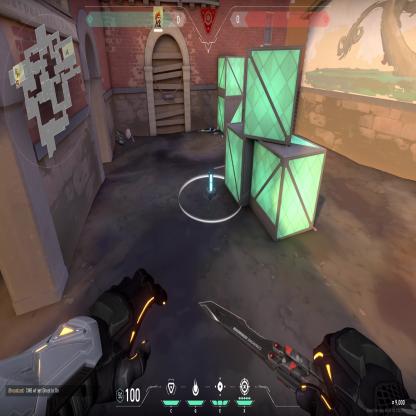
Label: planted spike